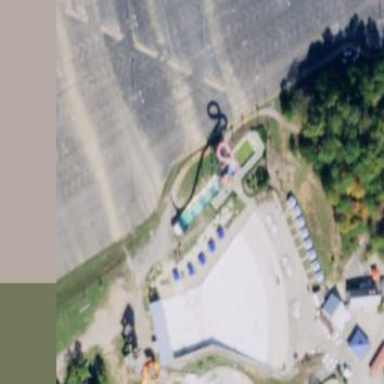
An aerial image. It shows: Swimming pool located in leisure land.